Interaction volume radius: 5 \u00c5
Interaction volume height: 30 \u00c5
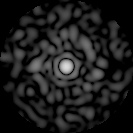
Disorder parameter: 0.8713